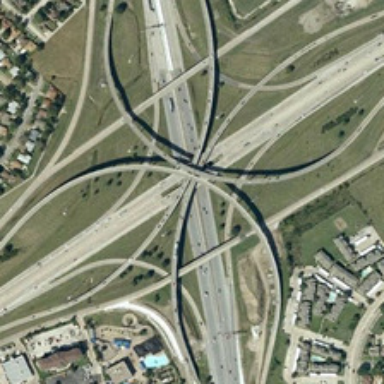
Many buildings and a large piece of meadow with several green trees are near a complicated viaduct .